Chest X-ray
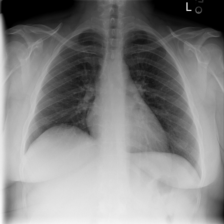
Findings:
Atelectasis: negative
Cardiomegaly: negative
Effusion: negative
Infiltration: negative
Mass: negative
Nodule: negative
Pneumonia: negative
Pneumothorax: negative
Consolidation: negative
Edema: negative
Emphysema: negative
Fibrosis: negative
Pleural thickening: negative
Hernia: negative